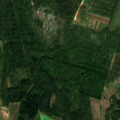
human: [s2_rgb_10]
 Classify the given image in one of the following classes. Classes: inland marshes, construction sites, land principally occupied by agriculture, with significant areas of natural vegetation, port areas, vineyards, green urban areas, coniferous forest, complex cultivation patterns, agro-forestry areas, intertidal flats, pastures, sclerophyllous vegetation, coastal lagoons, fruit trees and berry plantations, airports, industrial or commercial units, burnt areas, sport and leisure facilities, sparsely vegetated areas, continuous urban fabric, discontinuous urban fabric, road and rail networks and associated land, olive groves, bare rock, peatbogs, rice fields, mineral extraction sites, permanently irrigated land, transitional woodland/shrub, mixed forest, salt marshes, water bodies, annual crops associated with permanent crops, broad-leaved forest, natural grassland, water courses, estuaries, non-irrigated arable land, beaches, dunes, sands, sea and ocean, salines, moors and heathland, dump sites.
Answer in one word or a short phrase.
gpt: coniferous forest, mixed forest